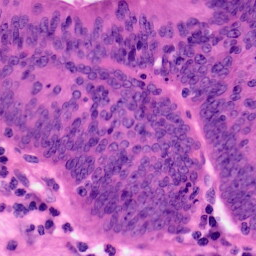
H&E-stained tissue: Colon